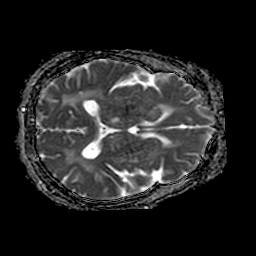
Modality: ADC
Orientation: axial
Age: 55
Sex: female
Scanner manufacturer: philips
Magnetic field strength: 1.5 T
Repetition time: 3.685 s
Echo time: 0.09755 s